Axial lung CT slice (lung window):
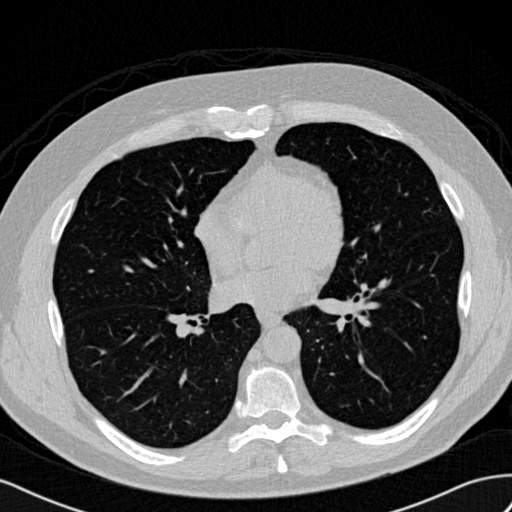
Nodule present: no